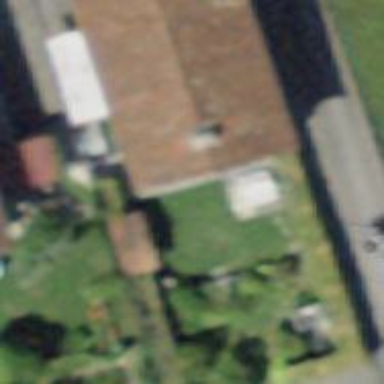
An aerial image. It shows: Simple and straightforward house.